Interaction volume radius: 5 \u00c5
Interaction volume height: 10 \u00c5
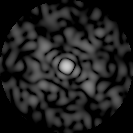
Disorder parameter: 0.8311